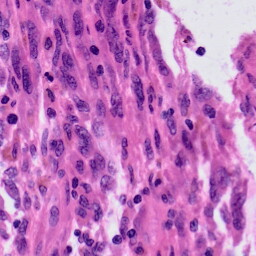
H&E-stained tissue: Skin